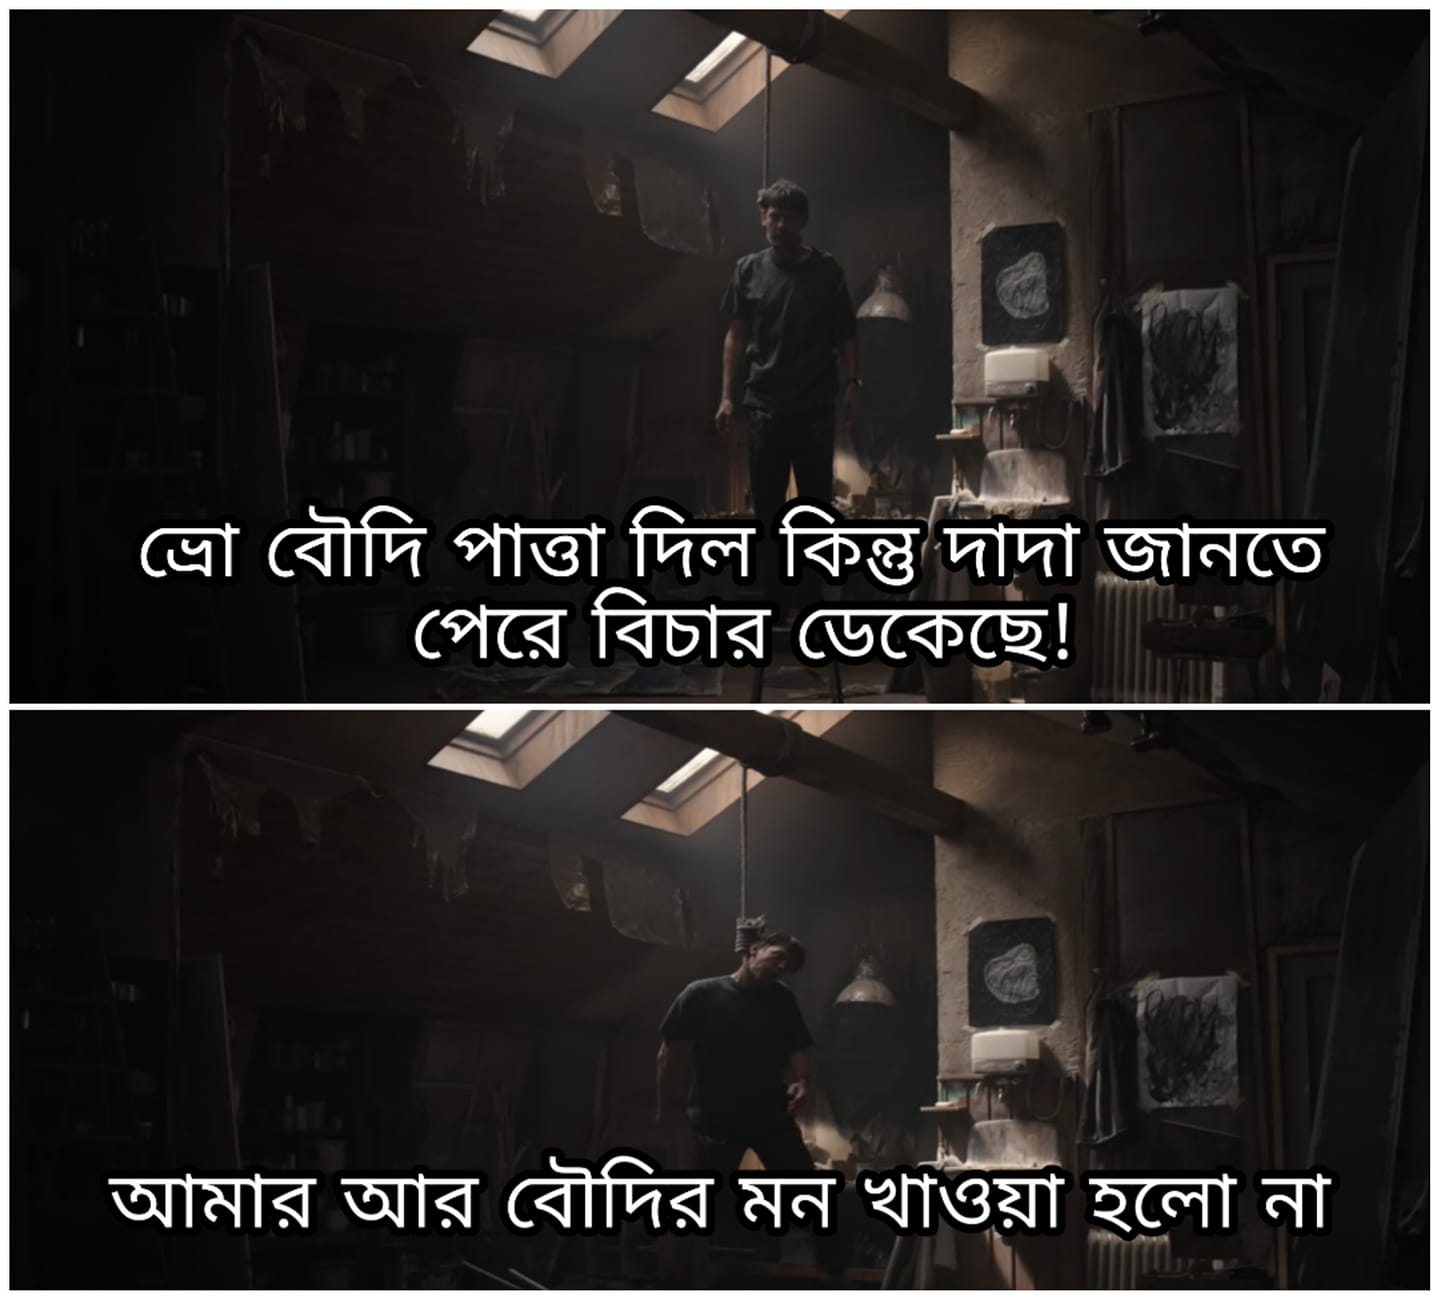
Caption: ভ্রো বৌদি পাত্তা দিল কিন্তু দাদা জানতে পেরে বিচার ডেকেছে !     আমার আর বৌদির মন খাওয়া হলো না
Label: hate